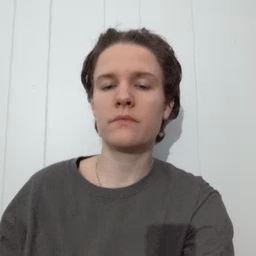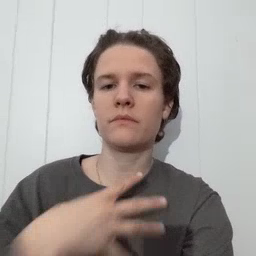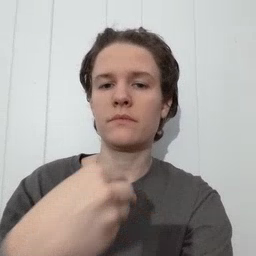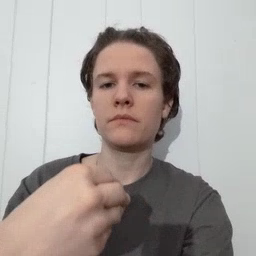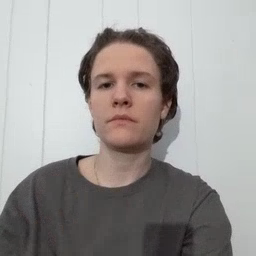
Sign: white